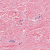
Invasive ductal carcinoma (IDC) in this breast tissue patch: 0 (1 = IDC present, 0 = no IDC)